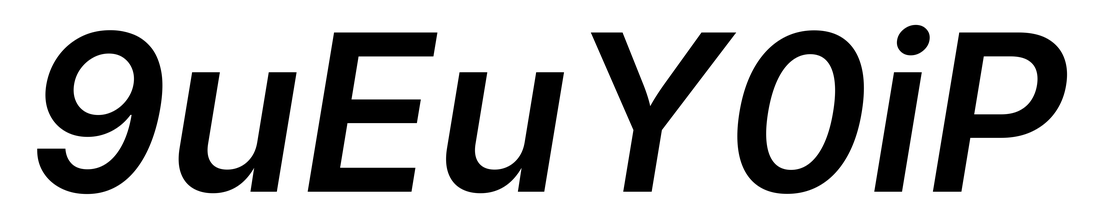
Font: Inter-Italic_SemiBold_Italic